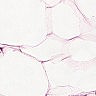
Metastatic tissue present: yes